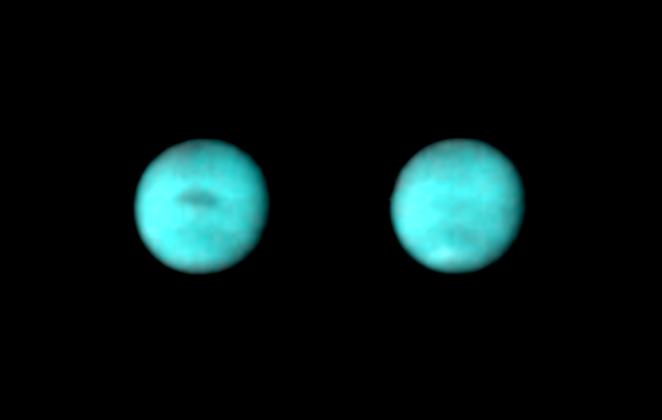
Neptune Neptune, Voyager